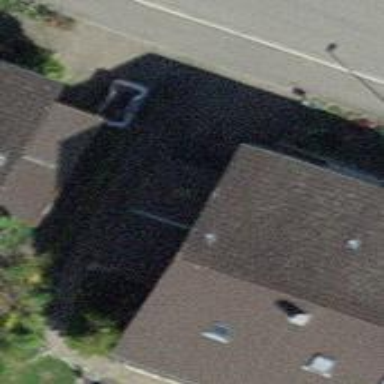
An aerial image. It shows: Semi-detached house.